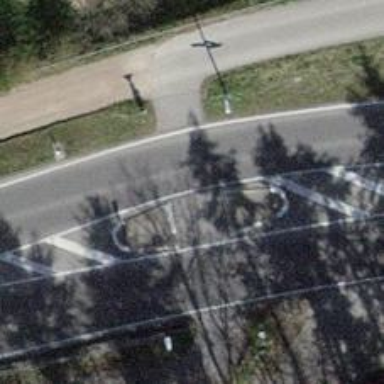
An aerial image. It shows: Island crossing on the road.